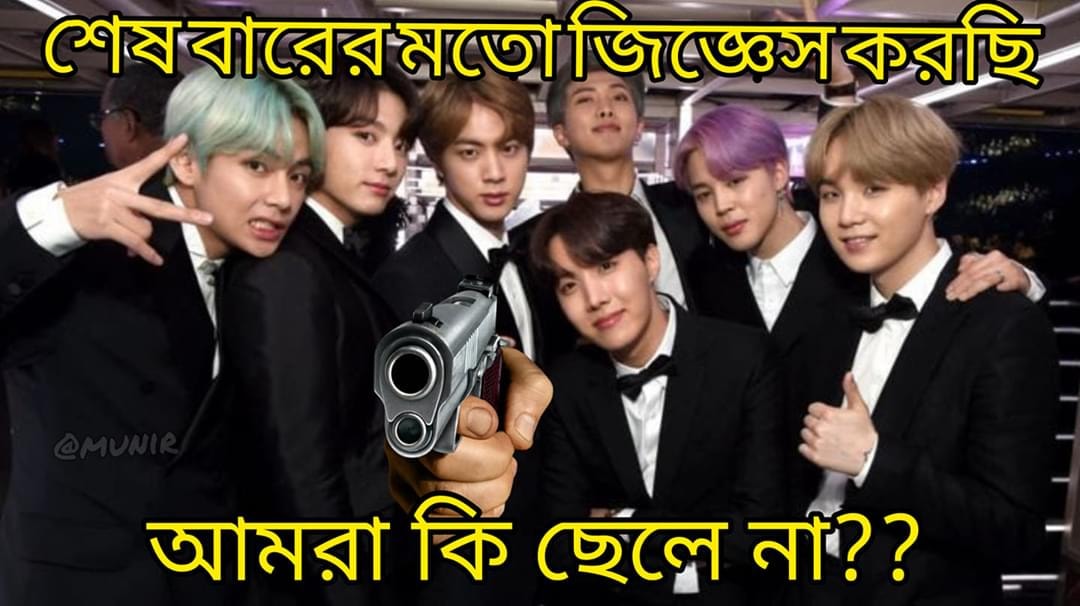
Caption: শেষ বারের মতো জিজ্ঞেস করছি   আমরা কি ছেলে না ??
Label: hate